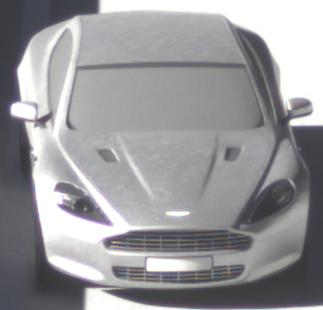
Make: Aston Martin
Model: Rapide
Detailed model: Rapide
Model produced from: 2010/03
Model produced until: 2013/07
Doors: 5
Color: white
Road condition: dry road
Daytime: midday
Contrast: high contrast